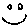
Label: smiley face